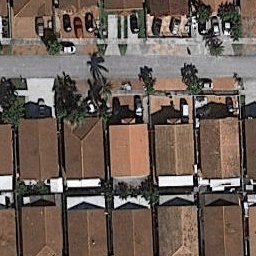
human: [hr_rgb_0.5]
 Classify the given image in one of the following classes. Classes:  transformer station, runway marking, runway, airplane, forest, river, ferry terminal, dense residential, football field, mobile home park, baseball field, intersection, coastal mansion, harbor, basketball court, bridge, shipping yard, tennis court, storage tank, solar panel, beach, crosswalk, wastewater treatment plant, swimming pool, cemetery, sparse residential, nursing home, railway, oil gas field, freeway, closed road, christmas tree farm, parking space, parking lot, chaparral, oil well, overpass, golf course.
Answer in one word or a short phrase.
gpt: dense residential